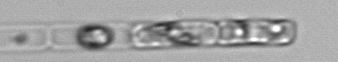
Label: Guinardia_delicatula_TAG_internal_parasite